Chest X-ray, PA view. Patient: 17 years old, sex F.
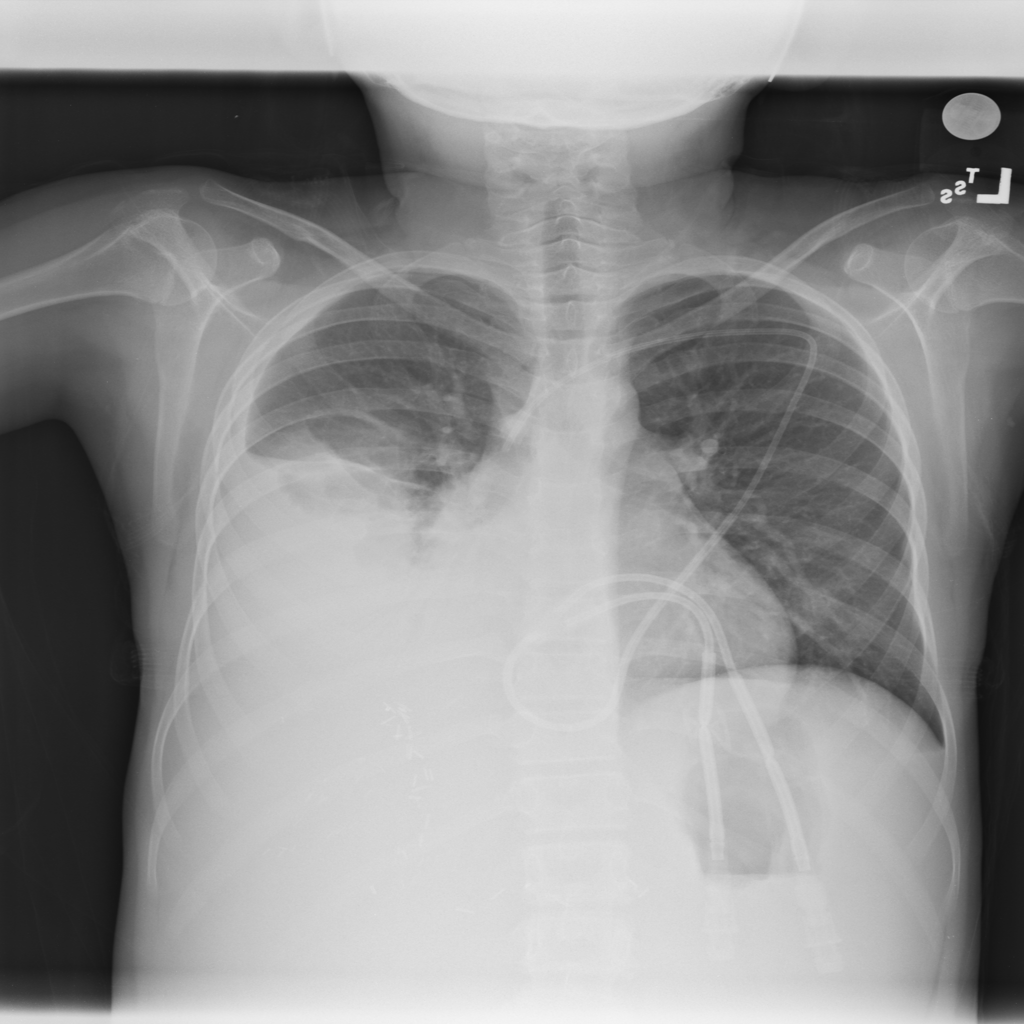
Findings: Effusion